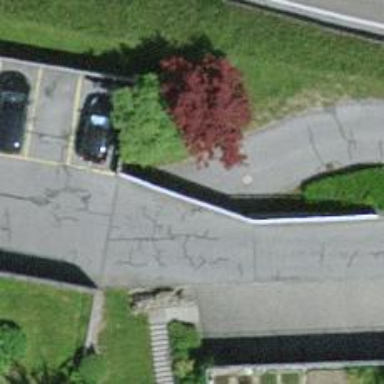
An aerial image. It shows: Parking entrance.